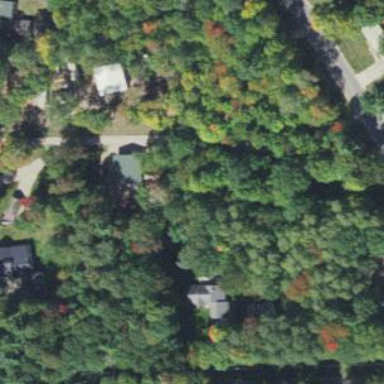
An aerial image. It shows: Driveway.